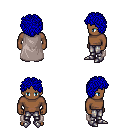
a pixel art fantasy rpg character, male body template, human, dark skin, gray cape, metal pants, blue curly afro hairstyle, metal boots, four views (front, back, left, right), 2x2 character sprite sheet, small pixel art, hard edges, no anti-aliasing